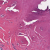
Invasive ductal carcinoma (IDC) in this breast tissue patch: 0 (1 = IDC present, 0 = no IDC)